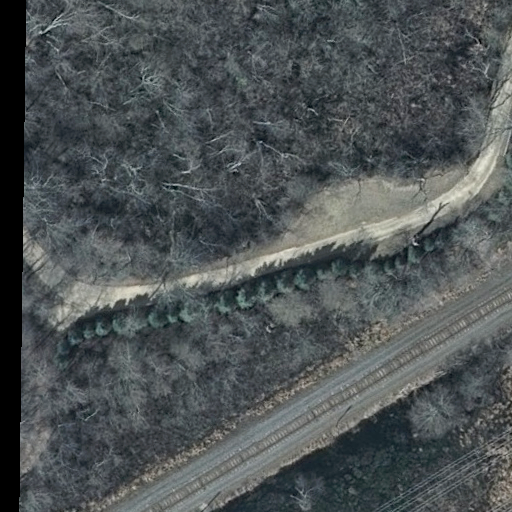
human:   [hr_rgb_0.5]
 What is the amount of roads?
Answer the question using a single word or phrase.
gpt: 1

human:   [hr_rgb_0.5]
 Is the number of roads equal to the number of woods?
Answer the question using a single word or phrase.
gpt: yes

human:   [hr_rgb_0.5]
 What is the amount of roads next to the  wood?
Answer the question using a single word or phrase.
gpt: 1

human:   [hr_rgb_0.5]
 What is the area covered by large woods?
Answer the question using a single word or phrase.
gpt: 10641m2

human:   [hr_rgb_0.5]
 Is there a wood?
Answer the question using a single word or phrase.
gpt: yes

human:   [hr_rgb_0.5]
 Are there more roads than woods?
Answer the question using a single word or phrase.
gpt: no

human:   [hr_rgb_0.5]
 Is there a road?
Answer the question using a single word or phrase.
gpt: yes

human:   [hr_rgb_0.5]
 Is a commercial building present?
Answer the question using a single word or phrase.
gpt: no

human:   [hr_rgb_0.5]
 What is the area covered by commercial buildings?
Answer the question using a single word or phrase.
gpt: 0m2

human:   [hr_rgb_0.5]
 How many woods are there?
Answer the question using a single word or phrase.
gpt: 1

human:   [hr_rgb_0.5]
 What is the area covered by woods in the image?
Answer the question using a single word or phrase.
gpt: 10641m2

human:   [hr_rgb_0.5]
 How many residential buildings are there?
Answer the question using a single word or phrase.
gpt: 0

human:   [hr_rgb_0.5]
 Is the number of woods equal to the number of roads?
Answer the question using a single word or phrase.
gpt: yes

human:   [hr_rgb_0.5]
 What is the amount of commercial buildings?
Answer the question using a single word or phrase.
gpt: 0

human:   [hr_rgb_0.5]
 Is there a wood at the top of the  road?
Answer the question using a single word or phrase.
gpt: no

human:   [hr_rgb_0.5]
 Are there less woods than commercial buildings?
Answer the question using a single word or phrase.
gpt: no

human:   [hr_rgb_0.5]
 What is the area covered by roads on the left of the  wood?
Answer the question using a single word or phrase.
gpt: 0m2

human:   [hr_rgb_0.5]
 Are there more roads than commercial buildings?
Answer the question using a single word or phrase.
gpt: yes

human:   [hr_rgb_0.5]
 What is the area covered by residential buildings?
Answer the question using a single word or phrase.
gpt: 0m2

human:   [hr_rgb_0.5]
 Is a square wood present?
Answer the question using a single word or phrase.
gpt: no

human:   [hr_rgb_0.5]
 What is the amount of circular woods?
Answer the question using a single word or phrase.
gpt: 0

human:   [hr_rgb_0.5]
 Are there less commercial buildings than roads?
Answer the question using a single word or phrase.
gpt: yes

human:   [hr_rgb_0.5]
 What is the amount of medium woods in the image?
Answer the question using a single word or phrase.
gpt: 0

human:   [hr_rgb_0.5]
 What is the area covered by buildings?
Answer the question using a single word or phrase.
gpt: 0m2

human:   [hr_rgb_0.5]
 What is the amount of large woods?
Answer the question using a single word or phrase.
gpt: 1

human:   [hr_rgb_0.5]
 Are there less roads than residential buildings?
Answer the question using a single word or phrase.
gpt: no

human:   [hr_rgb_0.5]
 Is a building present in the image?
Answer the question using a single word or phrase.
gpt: no

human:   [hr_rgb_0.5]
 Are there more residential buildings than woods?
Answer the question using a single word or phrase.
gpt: no

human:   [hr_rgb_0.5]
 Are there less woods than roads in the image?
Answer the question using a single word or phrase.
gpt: no

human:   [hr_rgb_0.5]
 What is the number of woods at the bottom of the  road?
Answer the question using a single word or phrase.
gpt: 0

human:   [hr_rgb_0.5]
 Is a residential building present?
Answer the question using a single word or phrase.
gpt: no

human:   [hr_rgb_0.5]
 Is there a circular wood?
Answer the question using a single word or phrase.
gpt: no

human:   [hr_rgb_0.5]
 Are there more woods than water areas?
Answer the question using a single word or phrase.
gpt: yes

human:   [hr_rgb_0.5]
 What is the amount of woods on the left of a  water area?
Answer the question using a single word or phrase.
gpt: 0

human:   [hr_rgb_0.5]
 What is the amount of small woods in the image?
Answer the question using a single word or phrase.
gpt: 0

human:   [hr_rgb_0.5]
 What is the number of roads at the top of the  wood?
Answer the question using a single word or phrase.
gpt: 0

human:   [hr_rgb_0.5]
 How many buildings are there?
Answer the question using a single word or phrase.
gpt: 0

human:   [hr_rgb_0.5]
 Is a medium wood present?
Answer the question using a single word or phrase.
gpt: no

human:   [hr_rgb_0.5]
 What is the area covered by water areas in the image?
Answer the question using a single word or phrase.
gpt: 0m2

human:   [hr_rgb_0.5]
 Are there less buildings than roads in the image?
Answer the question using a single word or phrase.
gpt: yes

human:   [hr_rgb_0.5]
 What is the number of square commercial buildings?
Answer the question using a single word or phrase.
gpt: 0

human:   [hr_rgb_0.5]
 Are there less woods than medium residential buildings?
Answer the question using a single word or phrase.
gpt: no

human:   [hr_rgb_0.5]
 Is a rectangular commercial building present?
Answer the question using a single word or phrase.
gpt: no

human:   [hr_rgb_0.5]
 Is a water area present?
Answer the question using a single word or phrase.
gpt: no

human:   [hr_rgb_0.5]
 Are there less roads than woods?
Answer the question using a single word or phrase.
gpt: no

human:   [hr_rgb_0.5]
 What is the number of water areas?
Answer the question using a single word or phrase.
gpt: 0

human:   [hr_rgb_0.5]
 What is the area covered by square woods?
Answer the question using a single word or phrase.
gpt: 0m2

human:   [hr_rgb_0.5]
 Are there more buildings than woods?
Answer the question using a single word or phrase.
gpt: no

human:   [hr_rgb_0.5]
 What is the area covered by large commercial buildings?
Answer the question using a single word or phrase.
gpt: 0m2

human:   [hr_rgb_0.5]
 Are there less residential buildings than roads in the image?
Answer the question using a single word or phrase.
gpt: yes

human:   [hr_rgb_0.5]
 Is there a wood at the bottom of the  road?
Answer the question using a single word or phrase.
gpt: no

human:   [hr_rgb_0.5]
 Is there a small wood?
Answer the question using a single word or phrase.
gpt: no

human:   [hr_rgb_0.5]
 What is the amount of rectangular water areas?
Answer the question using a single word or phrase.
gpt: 0

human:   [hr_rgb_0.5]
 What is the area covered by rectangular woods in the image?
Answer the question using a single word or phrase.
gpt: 10641m2

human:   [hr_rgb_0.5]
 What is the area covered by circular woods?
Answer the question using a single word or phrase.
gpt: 0m2

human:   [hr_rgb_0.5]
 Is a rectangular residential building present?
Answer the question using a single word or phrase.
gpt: no

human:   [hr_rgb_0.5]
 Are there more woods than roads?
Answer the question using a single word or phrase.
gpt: no

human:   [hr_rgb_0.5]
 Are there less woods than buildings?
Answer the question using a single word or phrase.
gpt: no

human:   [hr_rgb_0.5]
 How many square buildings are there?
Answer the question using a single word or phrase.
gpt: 0

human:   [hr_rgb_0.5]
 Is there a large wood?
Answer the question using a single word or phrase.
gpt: yes

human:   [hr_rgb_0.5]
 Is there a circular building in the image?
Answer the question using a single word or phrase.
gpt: no

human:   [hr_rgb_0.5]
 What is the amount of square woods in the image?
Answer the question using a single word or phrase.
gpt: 0

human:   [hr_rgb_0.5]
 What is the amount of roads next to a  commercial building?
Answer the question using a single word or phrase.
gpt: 0

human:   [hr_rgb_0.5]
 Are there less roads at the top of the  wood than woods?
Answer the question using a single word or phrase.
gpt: yes